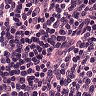
Metastatic tissue present: no